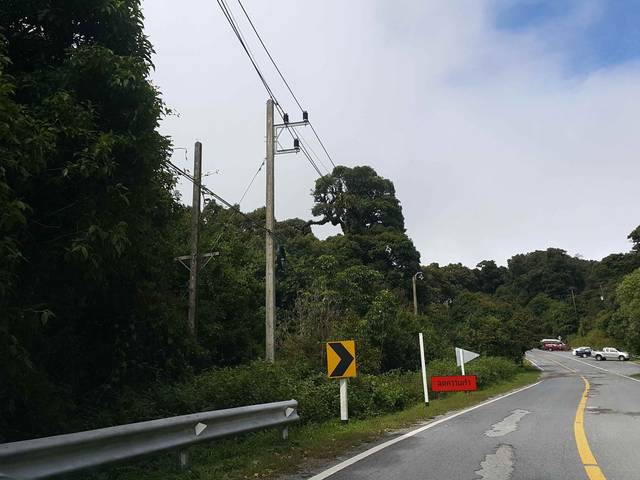
Region: Thailand
Coordinates: 18.588, 98.485